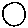
Label: circle